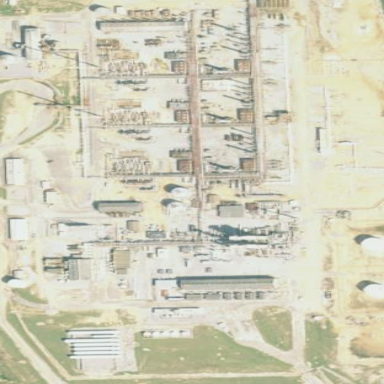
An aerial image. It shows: Industrial area primarily used for oil-related activities.